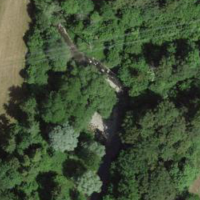
EUNIS habitat code: 41
Species observed at this site:
Filipendula ulmaria